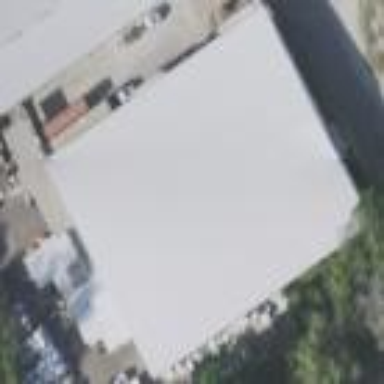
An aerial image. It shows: Warehouse building.